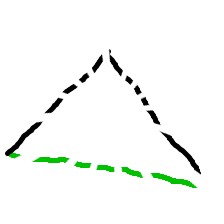
Shape: triangle